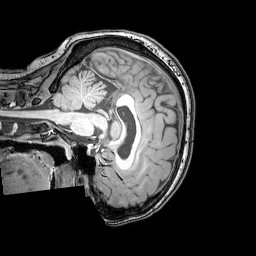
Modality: T1w
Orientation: sagittal
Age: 25
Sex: female
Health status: healthy
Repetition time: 0.081 s
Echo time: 0.037 s